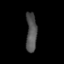
Tissue: skin
Cell type: Fibroblasts
Senescence score: 0.7442
Nuclear area (px): 410
Mean DAPI intensity: 82.598